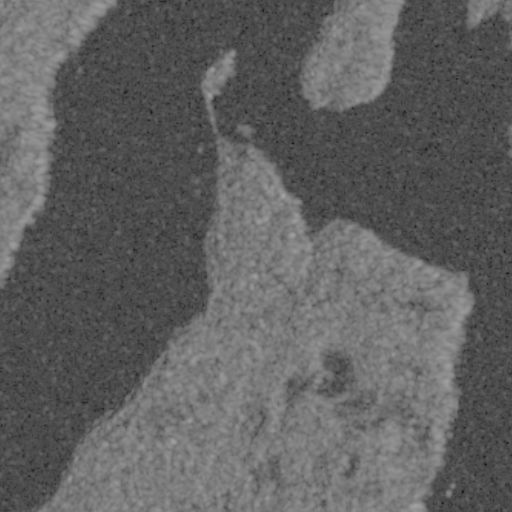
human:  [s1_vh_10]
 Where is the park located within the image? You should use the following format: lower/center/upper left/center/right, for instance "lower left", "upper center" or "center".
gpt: The park is located in the upper right of the image.
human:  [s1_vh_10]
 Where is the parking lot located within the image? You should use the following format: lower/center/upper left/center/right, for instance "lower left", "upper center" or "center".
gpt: The parking lot is located in the upper center of the image.
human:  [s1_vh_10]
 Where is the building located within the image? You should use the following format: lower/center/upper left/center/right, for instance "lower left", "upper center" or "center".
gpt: The building is located in the upper center of the image.
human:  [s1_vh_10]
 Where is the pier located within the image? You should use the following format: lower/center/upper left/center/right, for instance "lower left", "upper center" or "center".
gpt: The pier is located in the upper center of the image.
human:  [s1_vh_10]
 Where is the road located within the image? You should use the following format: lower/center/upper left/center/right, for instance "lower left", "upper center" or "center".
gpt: There is no road in the image.

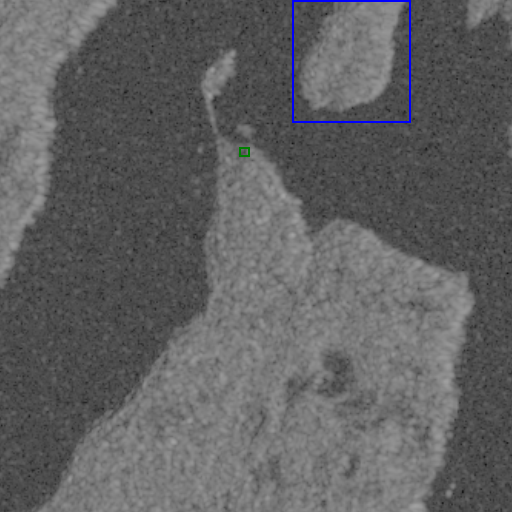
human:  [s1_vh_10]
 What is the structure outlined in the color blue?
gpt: The structure outlined in blue is a park.
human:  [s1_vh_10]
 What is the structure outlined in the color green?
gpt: The structure outlined in green is a parking lot.
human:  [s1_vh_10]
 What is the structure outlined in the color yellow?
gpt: There is no yellow outline.